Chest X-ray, AP view. Patient: 32 years old, sex M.
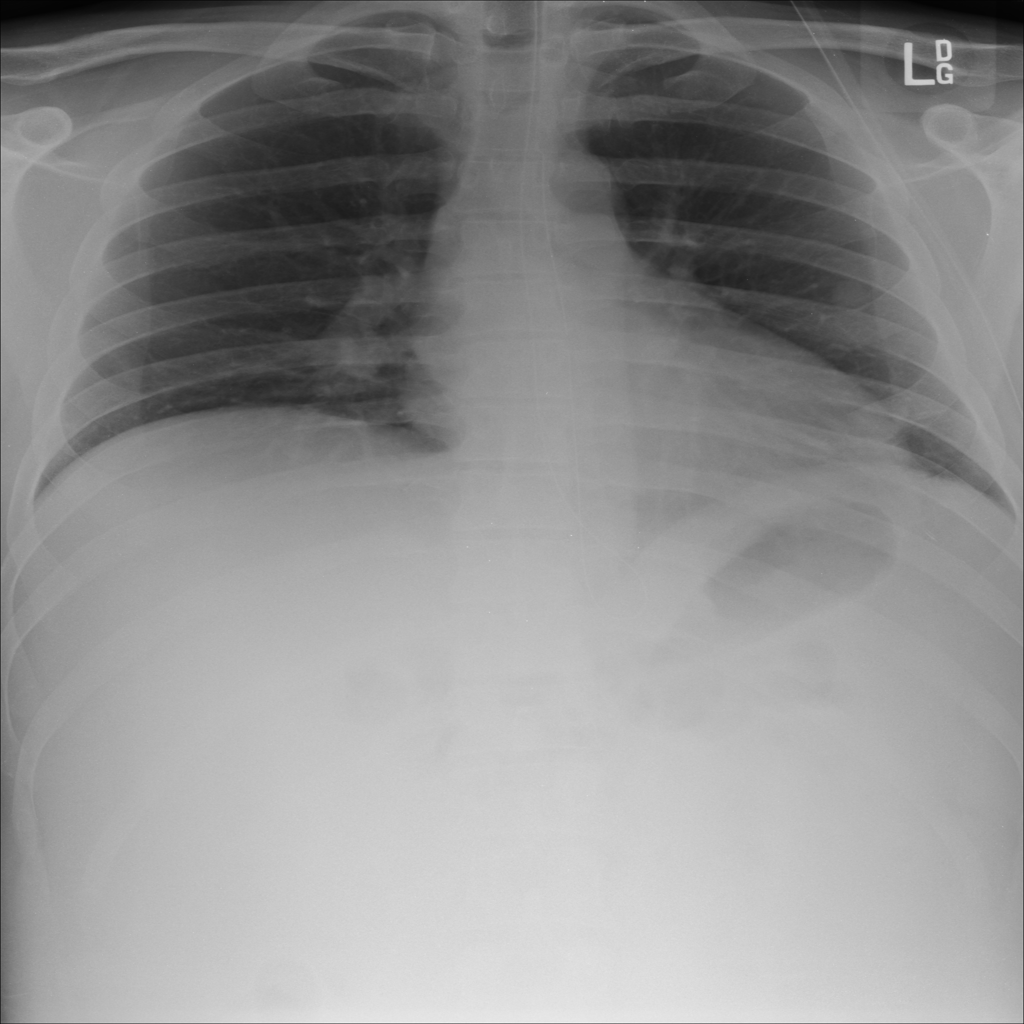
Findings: No Finding